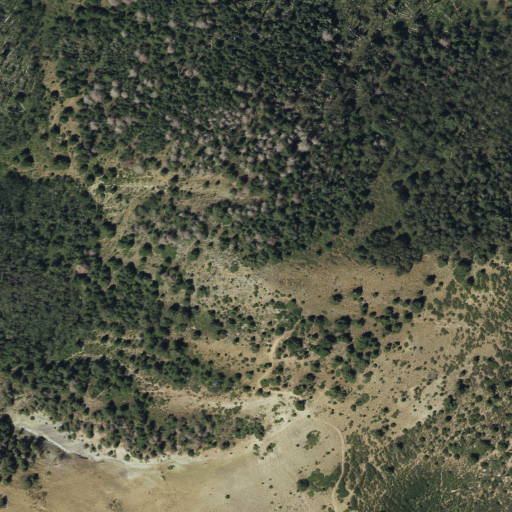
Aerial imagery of mountain in Utah named Shay Mountain containing deciduous forest, shrub, mixed forest, and evergreen forest